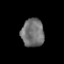
Tissue: prostate
Cell type: T cells
Senescence score: 0.6846
Nuclear area (px): 625
Mean DAPI intensity: 114.419